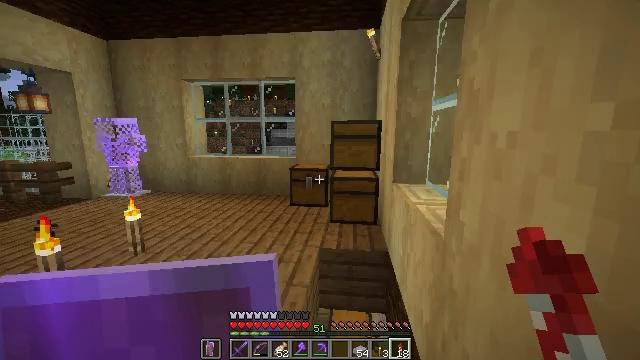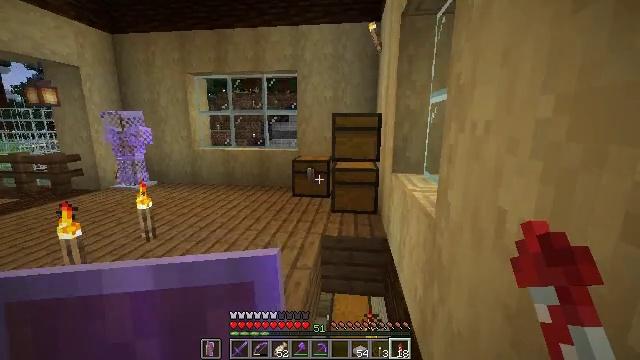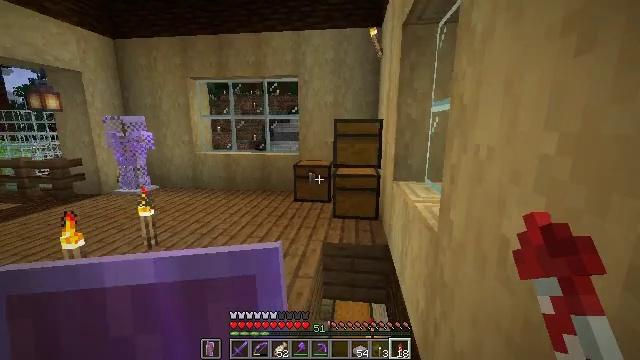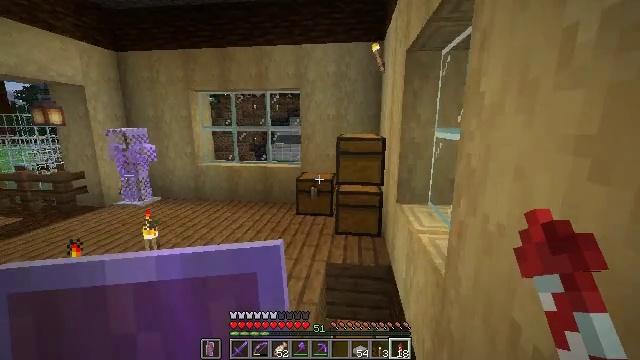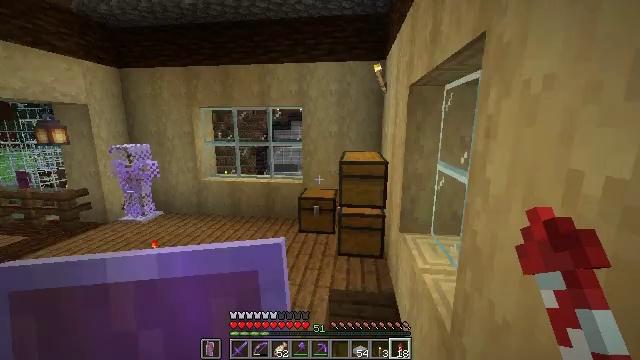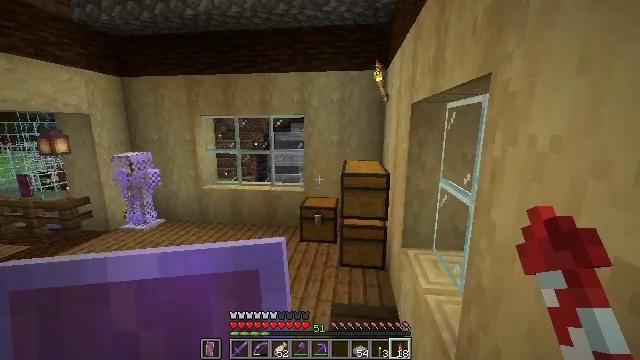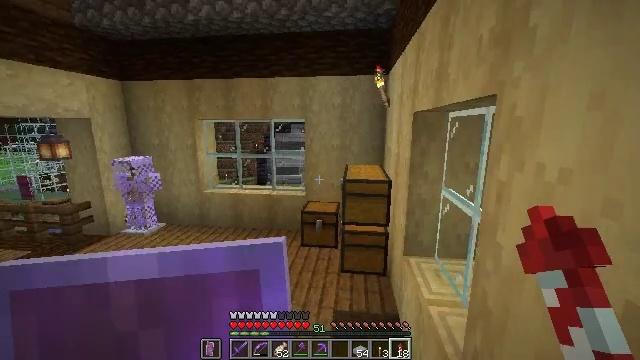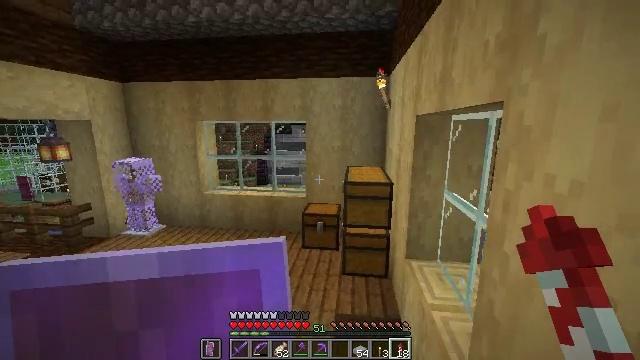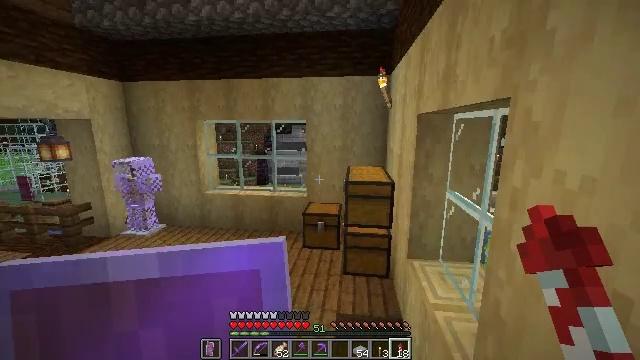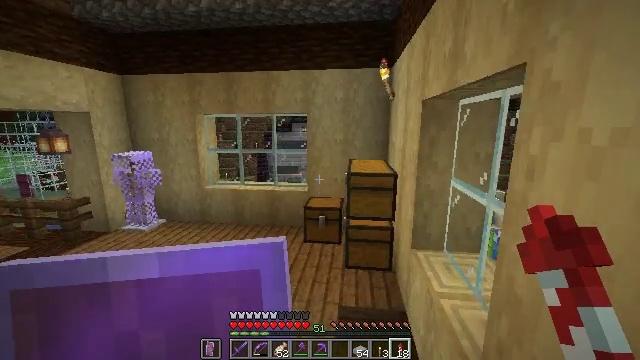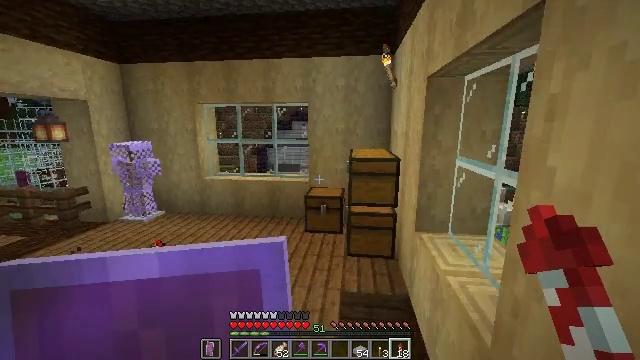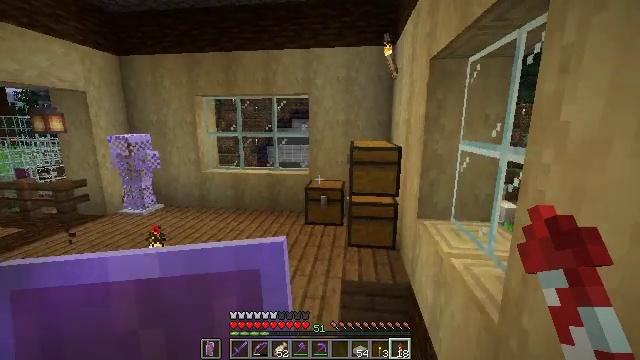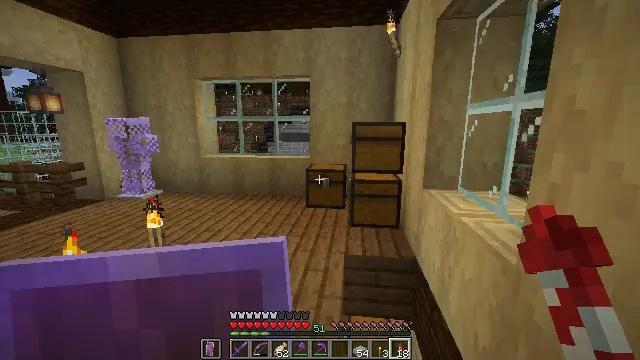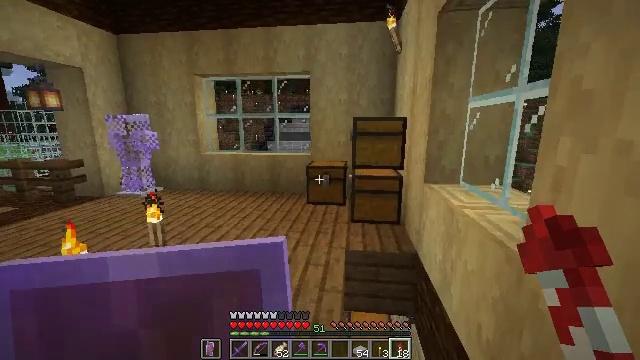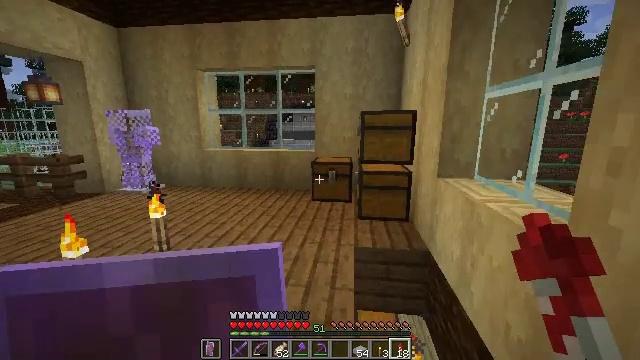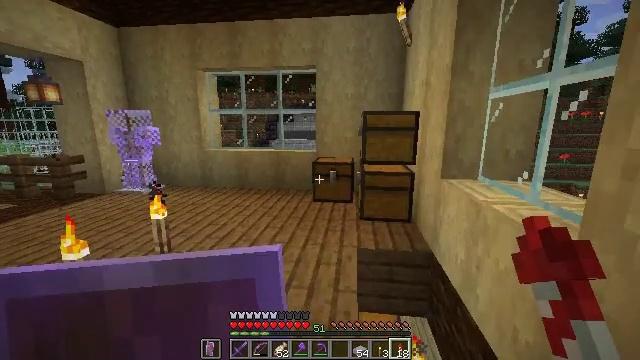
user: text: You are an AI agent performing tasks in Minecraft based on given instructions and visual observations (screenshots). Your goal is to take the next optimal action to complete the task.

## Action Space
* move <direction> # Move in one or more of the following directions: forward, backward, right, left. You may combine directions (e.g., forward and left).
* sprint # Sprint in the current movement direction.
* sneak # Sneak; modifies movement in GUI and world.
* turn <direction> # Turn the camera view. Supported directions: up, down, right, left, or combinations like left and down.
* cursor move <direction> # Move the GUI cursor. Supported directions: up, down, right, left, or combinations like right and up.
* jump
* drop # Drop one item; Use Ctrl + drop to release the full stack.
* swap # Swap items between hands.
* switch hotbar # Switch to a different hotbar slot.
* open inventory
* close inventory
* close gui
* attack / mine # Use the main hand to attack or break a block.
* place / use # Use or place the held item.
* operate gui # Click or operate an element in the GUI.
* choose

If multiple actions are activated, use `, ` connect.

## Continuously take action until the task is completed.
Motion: motion action
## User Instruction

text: Kill enemies.
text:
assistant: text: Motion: no_op
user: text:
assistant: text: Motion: move forward and move left, jump
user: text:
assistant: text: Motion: no_op
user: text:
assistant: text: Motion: no_op
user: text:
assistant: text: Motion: no_op
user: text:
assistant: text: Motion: no_op
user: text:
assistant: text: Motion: no_op
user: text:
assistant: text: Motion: no_op
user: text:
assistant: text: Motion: no_op
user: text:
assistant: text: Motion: no_op
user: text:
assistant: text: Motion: no_op
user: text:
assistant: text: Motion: move left
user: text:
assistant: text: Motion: move forward and move left
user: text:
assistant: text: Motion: move forward and move left
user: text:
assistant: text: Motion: move forward and move left
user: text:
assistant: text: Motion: move forward and move left
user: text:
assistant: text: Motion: move forward and move left
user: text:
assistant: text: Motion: move forward
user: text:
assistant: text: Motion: move forward
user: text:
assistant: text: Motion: move forward, turn down
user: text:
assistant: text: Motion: move forward, turn right and down
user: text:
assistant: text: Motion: move forward, turn right and down
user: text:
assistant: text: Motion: move forward
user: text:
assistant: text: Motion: move forward
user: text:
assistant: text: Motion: move forward
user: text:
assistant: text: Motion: move forward
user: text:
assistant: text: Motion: move forward
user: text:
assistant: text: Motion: move forward
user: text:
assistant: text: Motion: move forward, turn right
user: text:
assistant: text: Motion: use / place